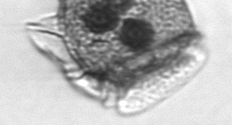
Label: Dinophysis_norvegica